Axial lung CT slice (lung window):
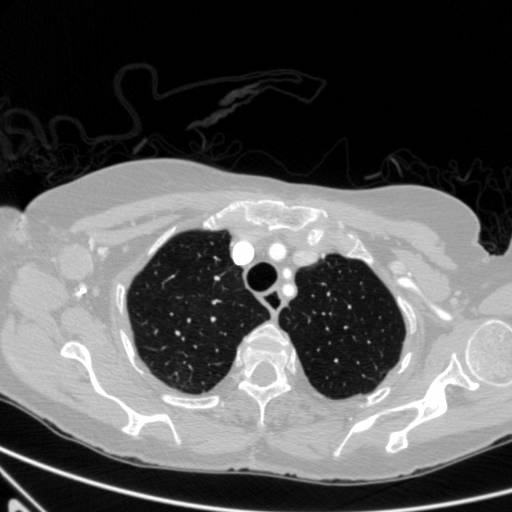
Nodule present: no